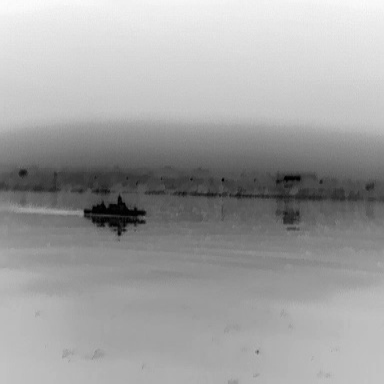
There is a warship in the infrared image.